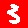
Digit: 3